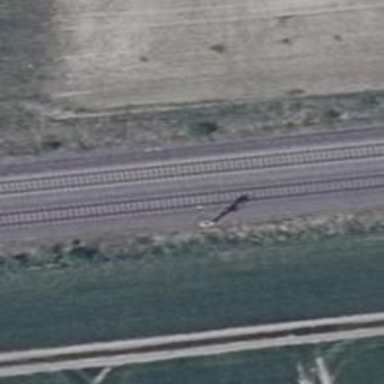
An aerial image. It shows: Railway signal.